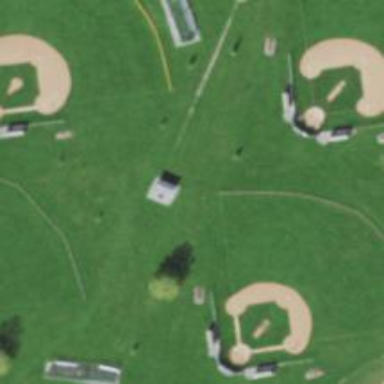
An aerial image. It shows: Baseball pitch for leisure land activities.